Aerial crown-view tile of a tropical tree (Barro Colorado Island, Panama), acquired 20240716:
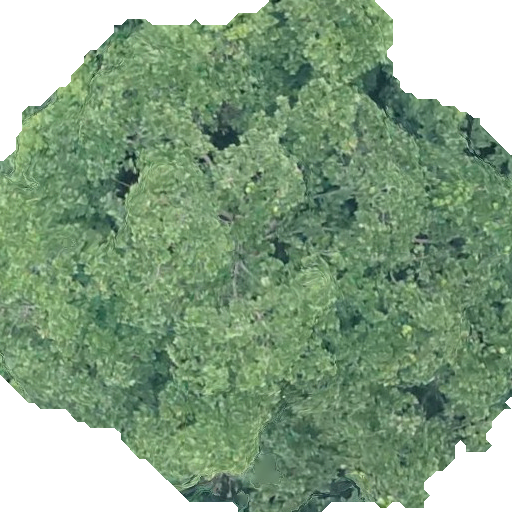
Species: Anacardium excelsum
GBIF accepted scientific name: Anacardium excelsum
Crown area: 362.645 m²